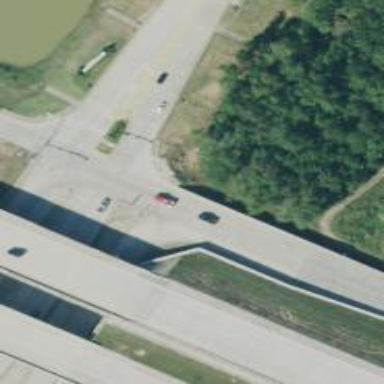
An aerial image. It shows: Secondary road with asphalt surface and frontage road.